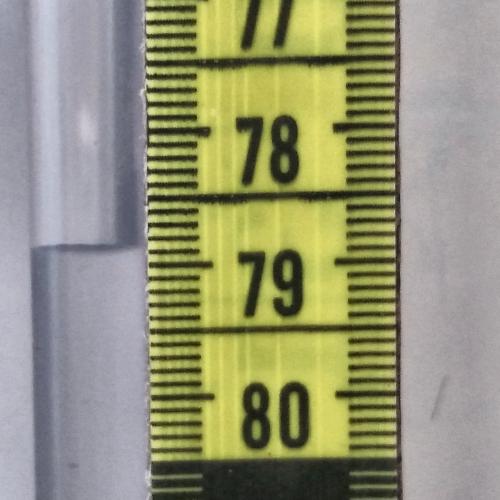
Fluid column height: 78.9 cm